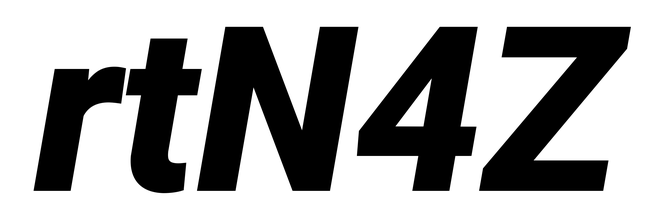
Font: Roboto-Italic_Black_Italic